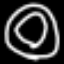
Label: donut